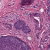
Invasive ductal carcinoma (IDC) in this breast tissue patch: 0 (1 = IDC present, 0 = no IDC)